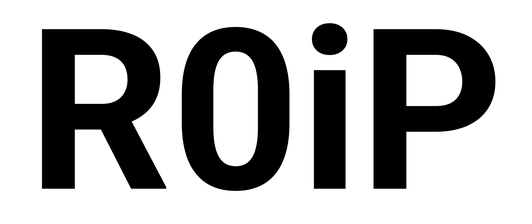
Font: Roboto_Bold